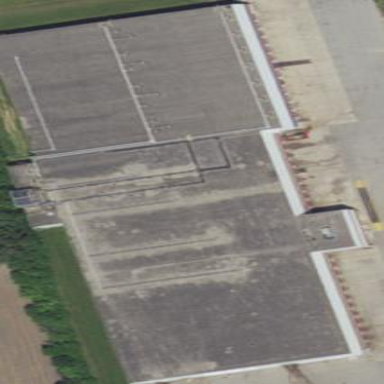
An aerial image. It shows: Warehouse.